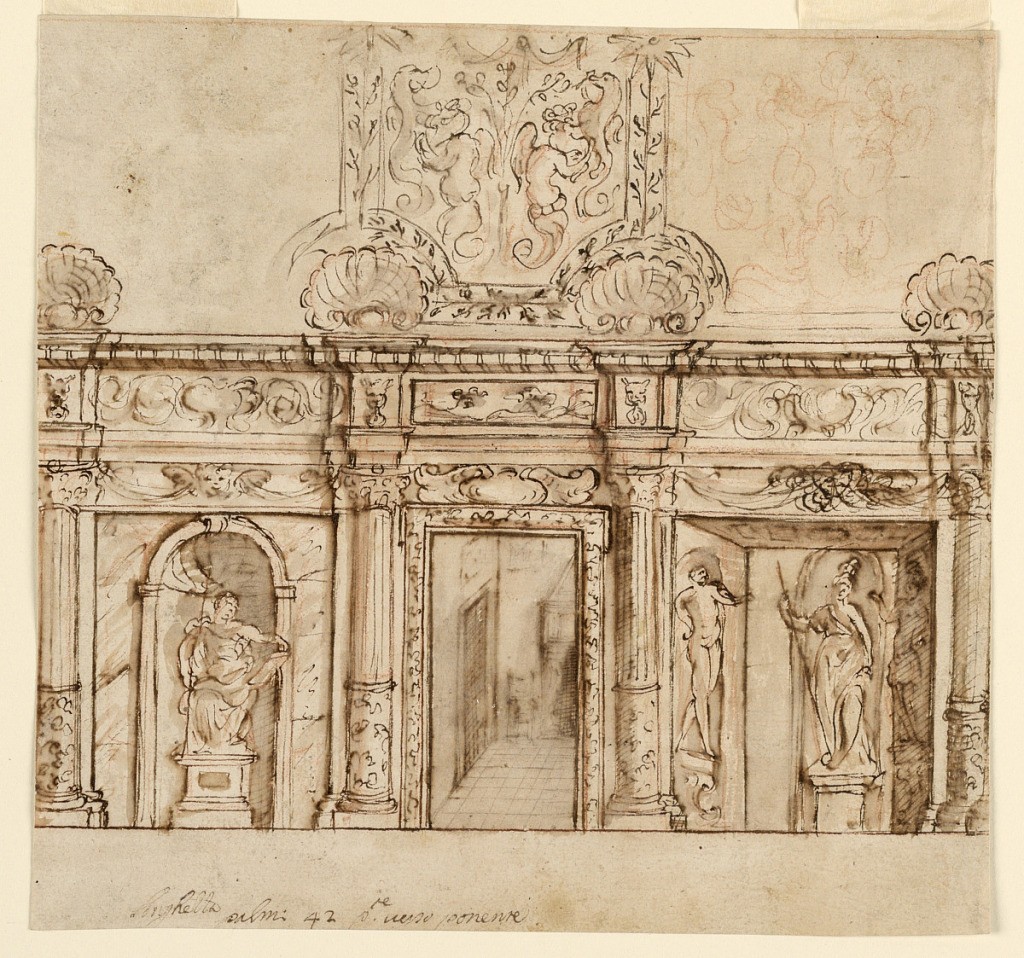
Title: Drawing
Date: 1625–50
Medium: Red crayon, pen, brush, sepia. Paper
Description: Horizontal rectangle. For the lower part a painted architecture is intended, with half columns supporting an entablature and framing in the center a door through which one has a view into the adjoining room, and at the sides panels. For these are suggested, at left: a niche with the statue of a sitting man; at right: the imaginary transformation of the panel into a small room with three statues of standing figures. Above the projecting parts of the entablature are shells, the remainder of the upper part of the wall being divided into panels below which a decoration in the form of tapestries is projected: a central plant with, beside, symmetrically, two fighting (?)? half-figures.